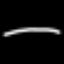
Label: line